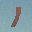
Label: 1